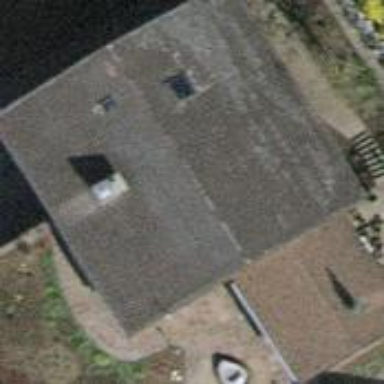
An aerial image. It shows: Detached building.